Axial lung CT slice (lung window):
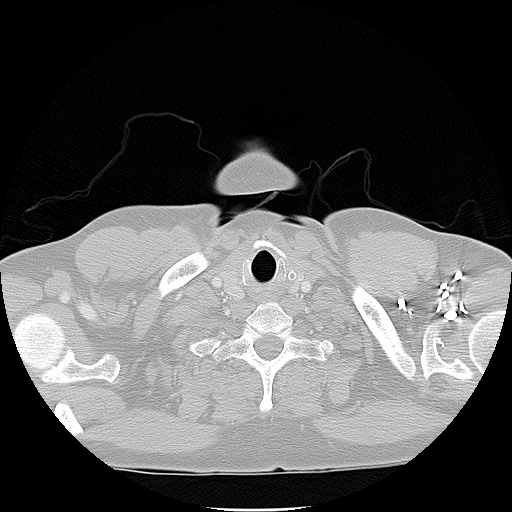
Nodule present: no